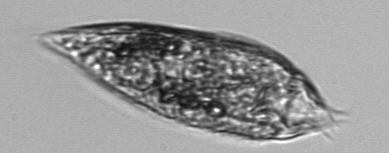
Label: Strombidium_conicum